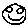
Label: smiley face